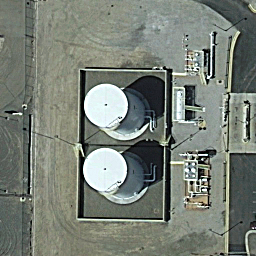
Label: storagetanks